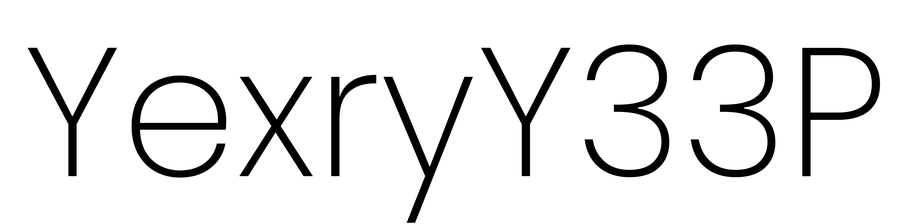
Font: Poppins-ExtraLight